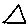
Label: triangle